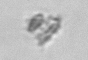
Label: detritus